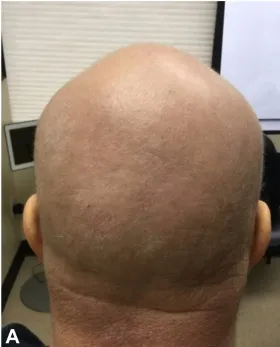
A, Pretreatment image of case 3 after failing upadacitinib.
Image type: medical_photograph (skin_photograph)